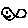
Label: fish